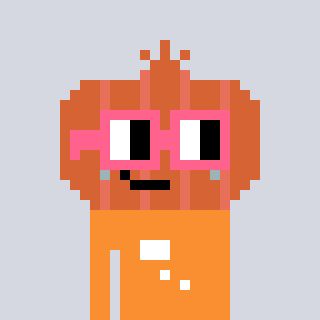
a pixel art character with square pink glasses, a onion-shaped head and a orange-colored body on a cool background